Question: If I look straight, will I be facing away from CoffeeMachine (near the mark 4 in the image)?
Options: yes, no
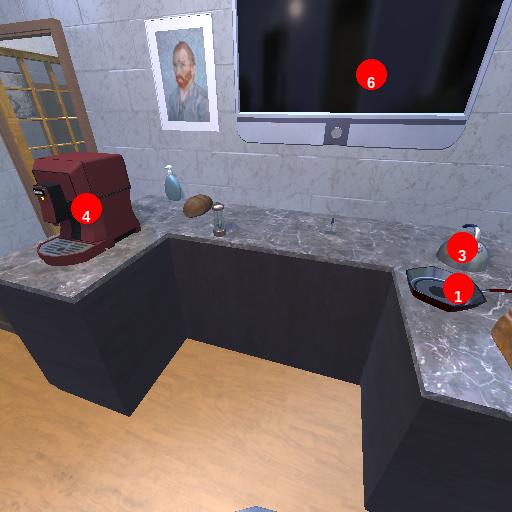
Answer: yes